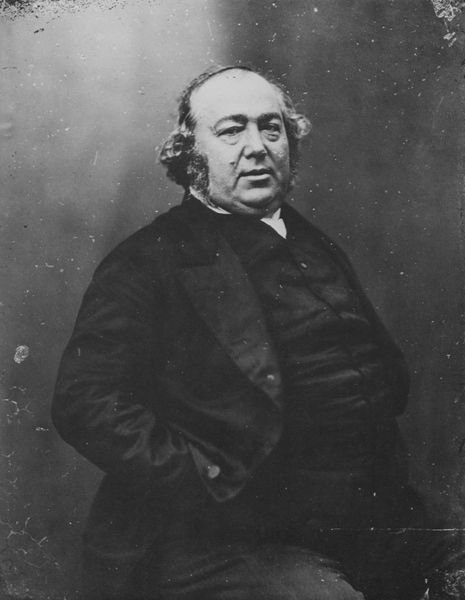
Titel: Jules Janin (1804-1874)
Künstler: Gaspard-Félix Tournachon
Schlagwörter: mann, schatten, weiß, sitzen, frisur, grau, haar, hintergrund, licht, mund, nase, schwarz, stirn, alt, anzug, hemd, hose, jacke, augen, falten, gesicht, kragen, mensch, bildnis, herr, portrait, porträt, auge, haare, pose, sitzend, kinn, knopf, lippen, locken, wangen, dick, brauen, glatze, sitzt, atelier, bauch, knöpfe, jackett, revers, tränensäcke, weste, foto, fotografie, photographie, fett, lockig, schwarzweiß, backenbart, posieren, halbglatze, dicker mann, photo, hosentaschen, doppelkinn, wams, pastor, dreiteiler, taschen, aufnahme, warze, verzerrt, feist, lichtbild, leberfleck, nae, depressionen, wesate, schlupflider, face-en-face, flekcne, sitzen#, daoopelkinn